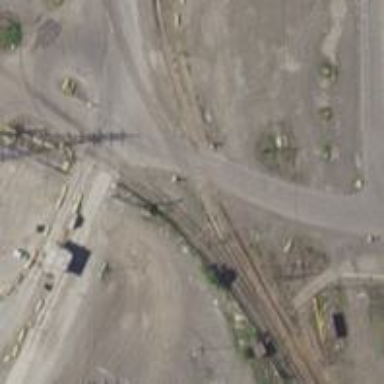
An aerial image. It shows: Railway level crossing.